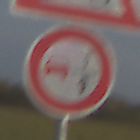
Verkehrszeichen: VerbotUeberholenEinspurigeFahrzeuge
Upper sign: RadverkehrLinks
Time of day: SunriseSunset
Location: Outdoor (Nature)
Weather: PartlyCloudy
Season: NotSpecified
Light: Natural